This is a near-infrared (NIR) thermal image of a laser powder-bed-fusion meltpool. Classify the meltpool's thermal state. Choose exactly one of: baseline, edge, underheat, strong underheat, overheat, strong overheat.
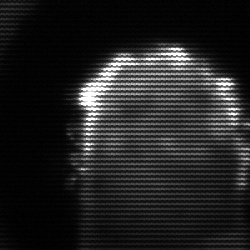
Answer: baseline